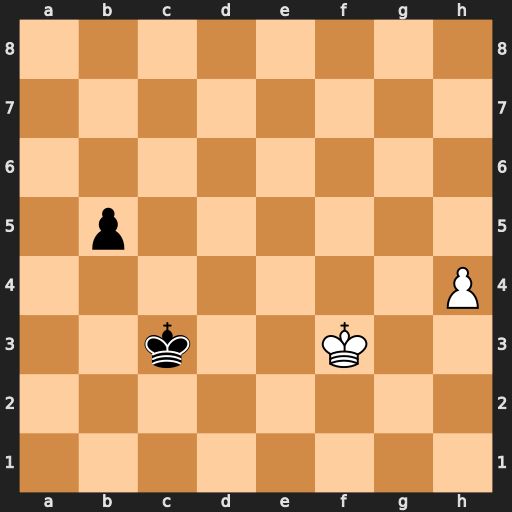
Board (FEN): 8/8/8/1p6/7P/2k2K2/8/8
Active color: w
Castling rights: -
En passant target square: -
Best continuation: h5 b4 h6 Kc2 h7 b3 h8=Q